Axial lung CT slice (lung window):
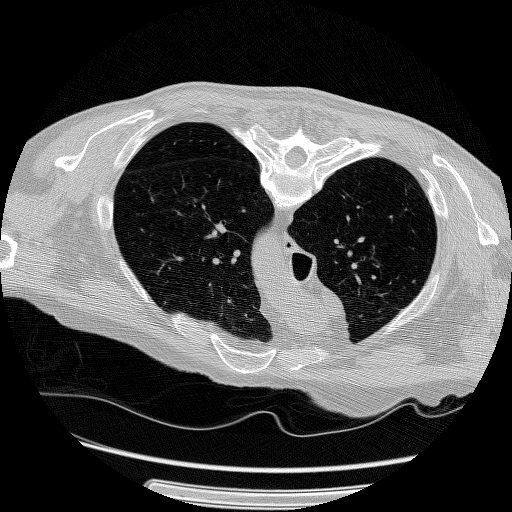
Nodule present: no